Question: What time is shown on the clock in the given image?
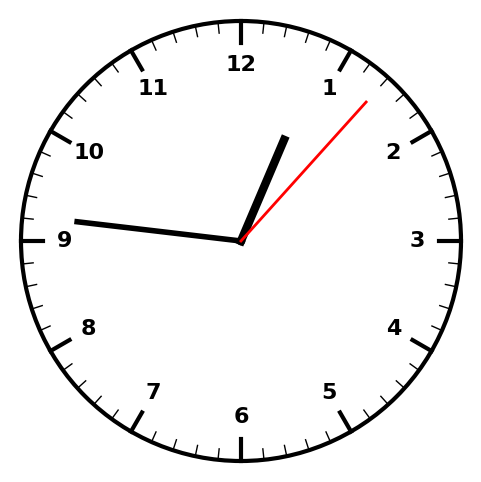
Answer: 12:46:07